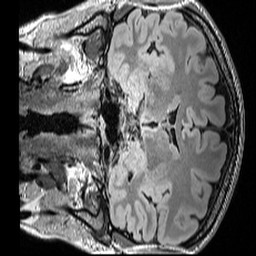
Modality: FLAIR
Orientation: coronal
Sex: male